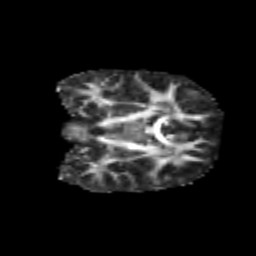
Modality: FA
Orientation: coronal
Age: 7
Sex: female
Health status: healthy